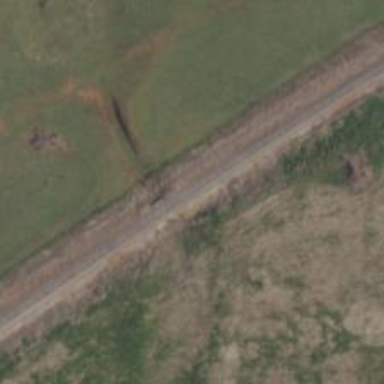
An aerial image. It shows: Railway track.